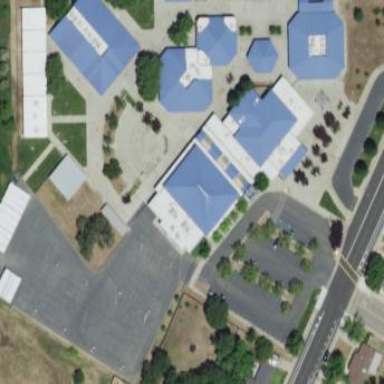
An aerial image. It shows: School building.